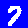
Digit: 7